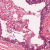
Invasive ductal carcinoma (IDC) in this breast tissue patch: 0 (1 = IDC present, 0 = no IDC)